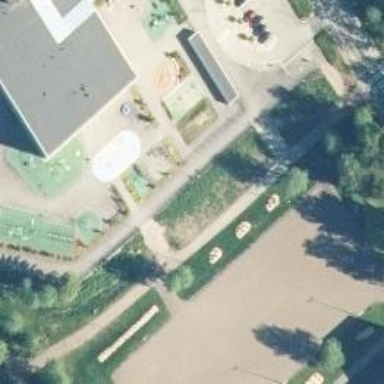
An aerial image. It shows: Asphalt cycleway.